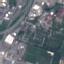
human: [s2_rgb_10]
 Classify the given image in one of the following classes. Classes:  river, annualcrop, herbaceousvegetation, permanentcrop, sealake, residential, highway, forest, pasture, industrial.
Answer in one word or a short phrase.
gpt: Industrial